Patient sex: M
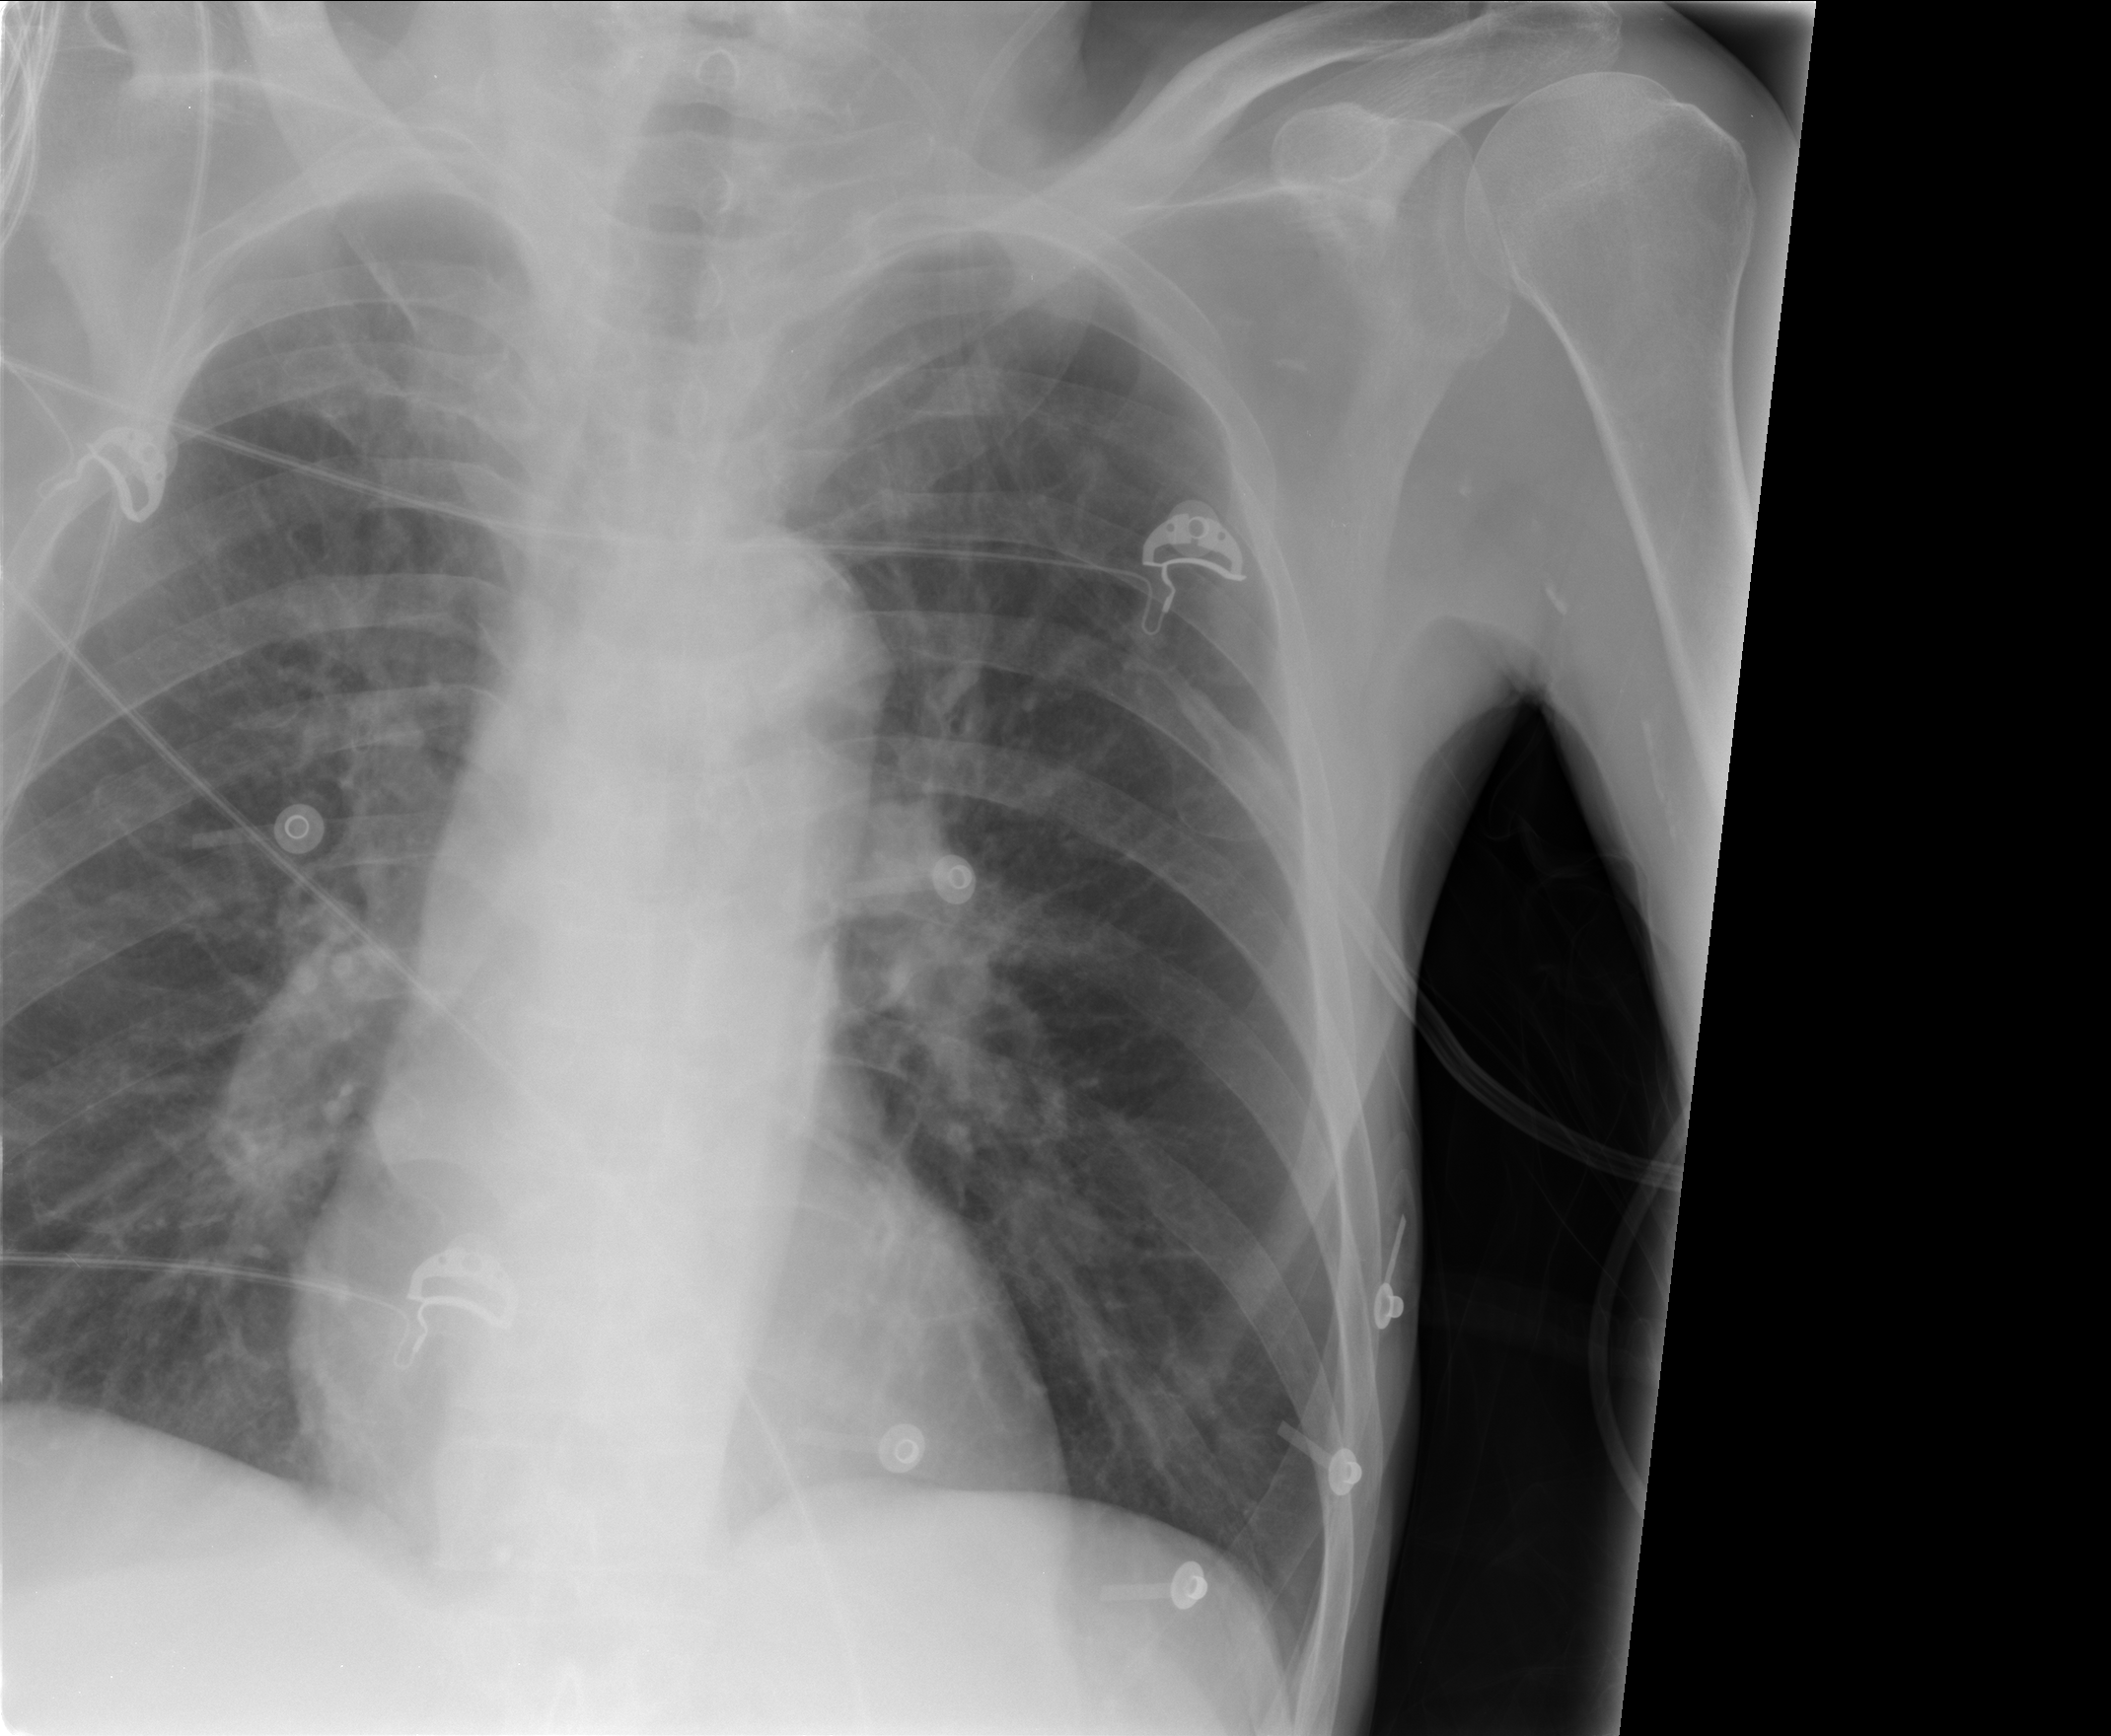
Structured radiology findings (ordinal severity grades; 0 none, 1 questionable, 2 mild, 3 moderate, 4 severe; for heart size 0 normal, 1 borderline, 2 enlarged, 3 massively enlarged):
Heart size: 0
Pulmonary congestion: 1
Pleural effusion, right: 0
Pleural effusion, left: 0
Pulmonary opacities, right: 0
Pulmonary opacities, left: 0
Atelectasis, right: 0
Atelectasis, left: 0